Field crop: maize
Growth stage: 2
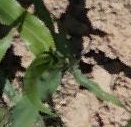
Species: maize